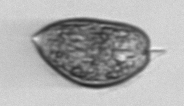
Label: Prorocentrum_micans